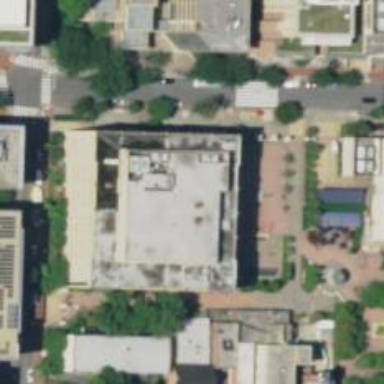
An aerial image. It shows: Civic building serving as library.